Field crop: maize
Growth stage: 2
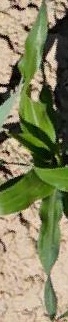
Species: maize